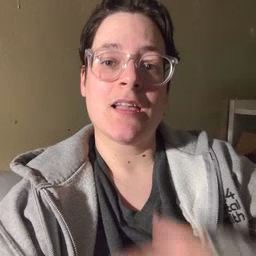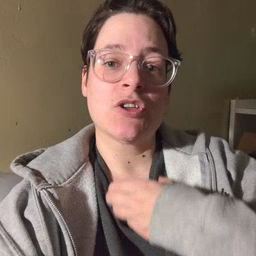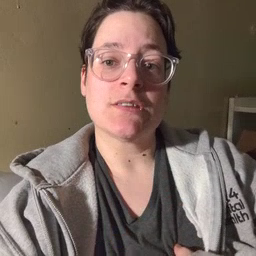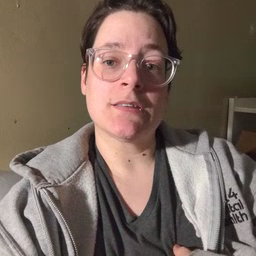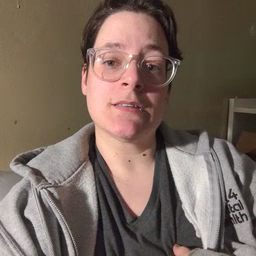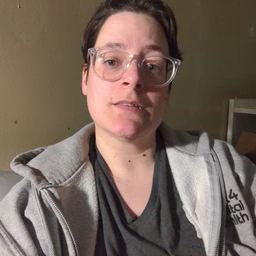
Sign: hungry